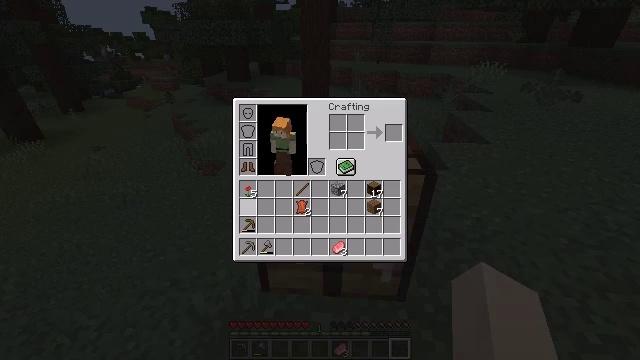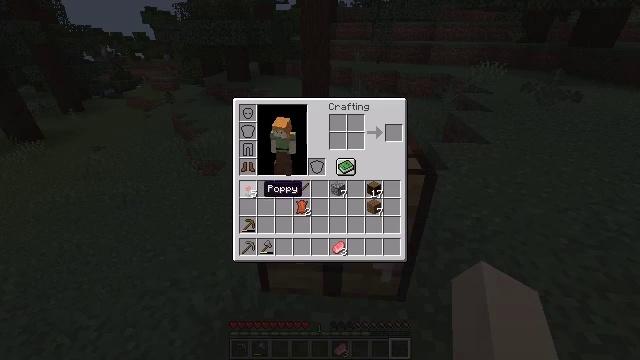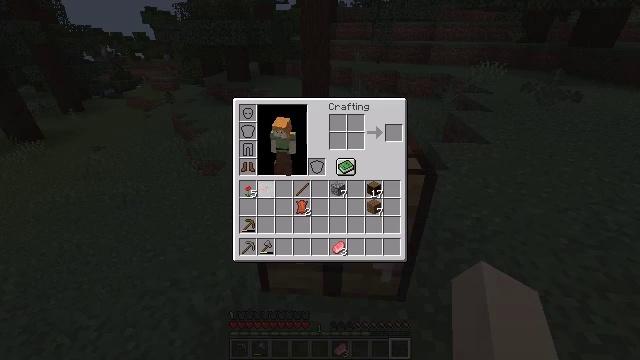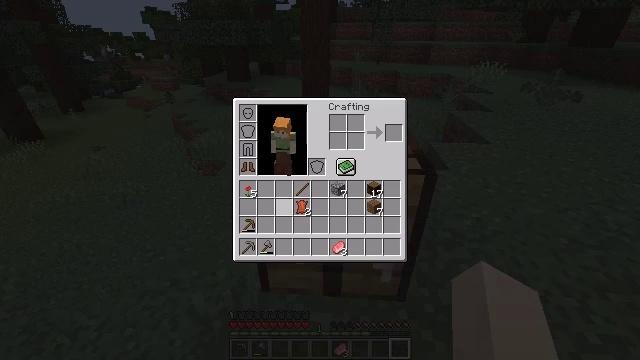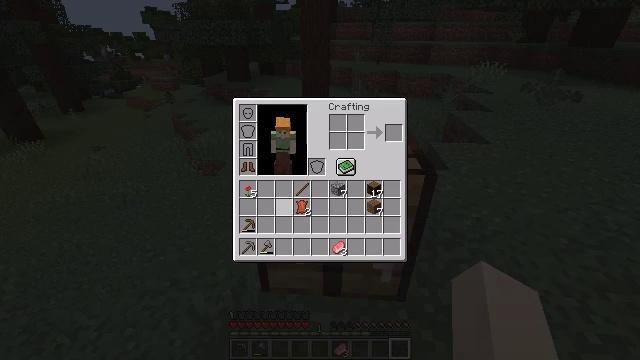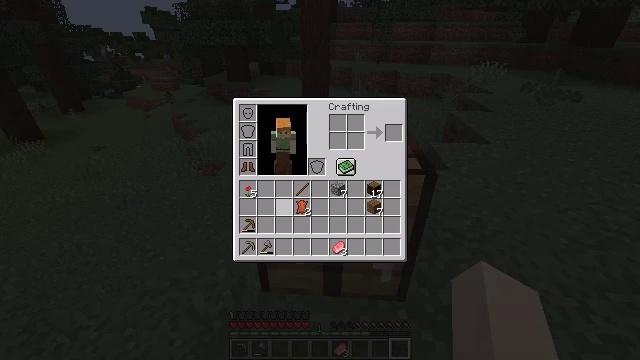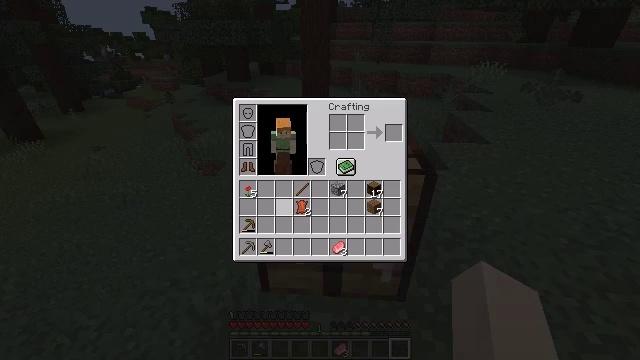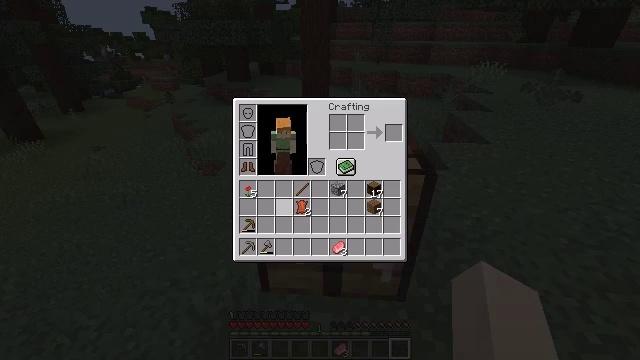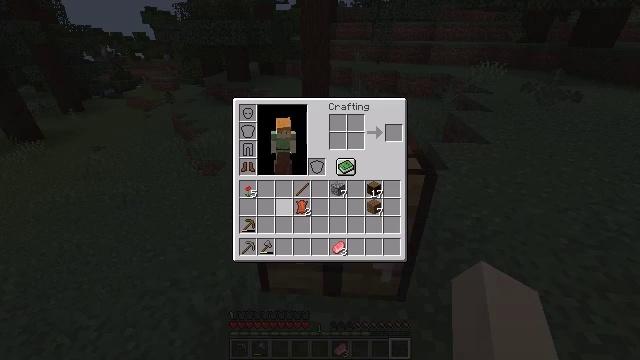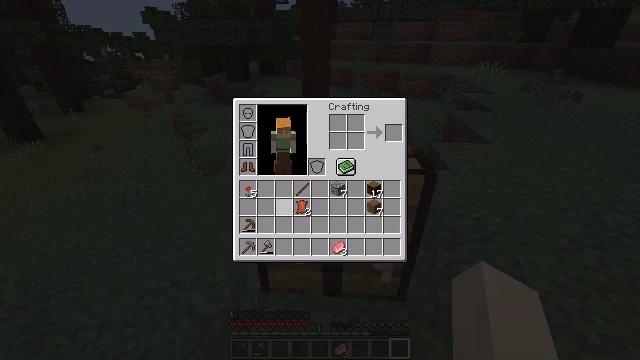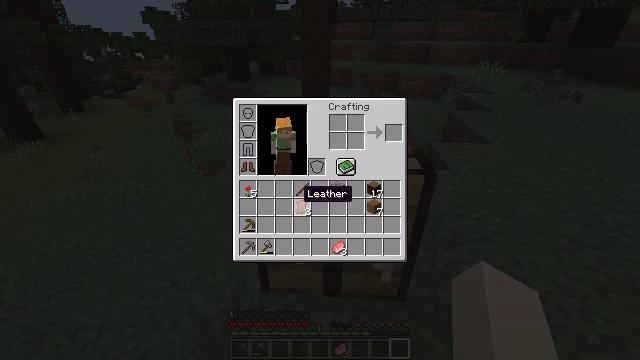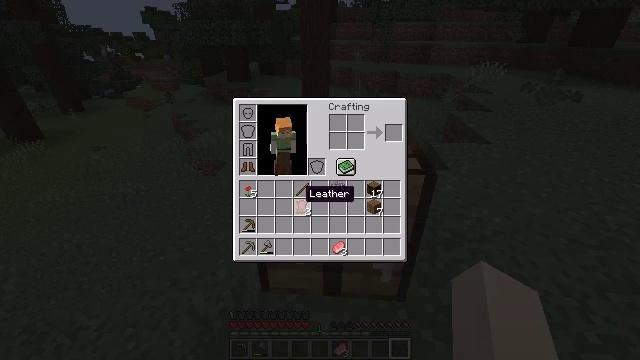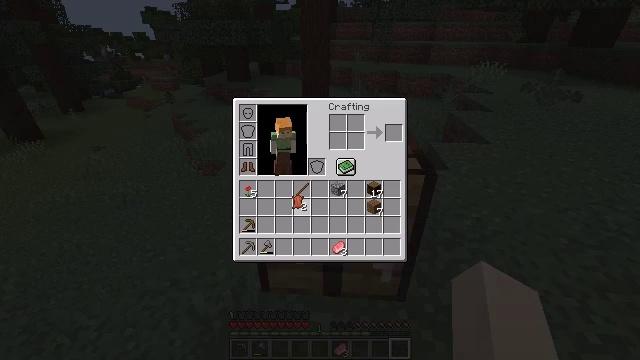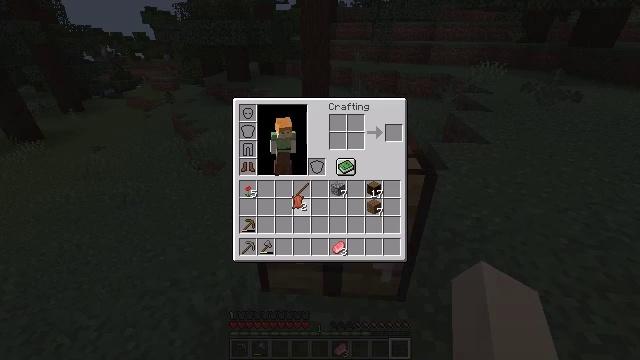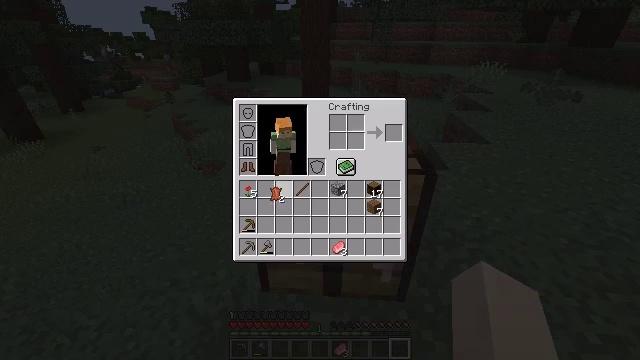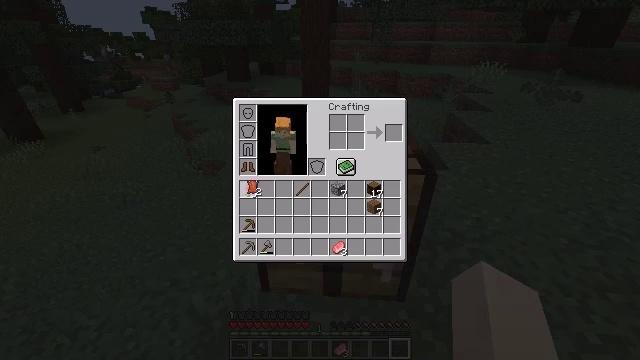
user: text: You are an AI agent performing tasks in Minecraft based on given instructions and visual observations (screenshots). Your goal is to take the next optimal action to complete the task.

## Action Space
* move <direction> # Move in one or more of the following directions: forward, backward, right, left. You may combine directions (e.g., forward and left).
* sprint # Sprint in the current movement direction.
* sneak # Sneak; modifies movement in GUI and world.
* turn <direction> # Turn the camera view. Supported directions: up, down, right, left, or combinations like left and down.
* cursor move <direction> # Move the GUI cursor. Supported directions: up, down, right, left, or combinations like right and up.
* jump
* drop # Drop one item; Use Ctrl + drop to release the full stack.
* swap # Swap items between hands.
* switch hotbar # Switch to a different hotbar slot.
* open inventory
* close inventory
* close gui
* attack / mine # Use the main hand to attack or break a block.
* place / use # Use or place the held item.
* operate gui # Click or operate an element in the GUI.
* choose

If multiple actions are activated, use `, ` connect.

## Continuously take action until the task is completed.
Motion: motion action
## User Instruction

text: craft item air
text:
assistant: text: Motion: no_op
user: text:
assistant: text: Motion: cursor move right
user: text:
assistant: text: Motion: cursor move right
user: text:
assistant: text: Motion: cursor move right
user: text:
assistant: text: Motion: no_op
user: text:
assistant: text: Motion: no_op
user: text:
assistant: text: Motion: no_op
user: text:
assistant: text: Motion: no_op
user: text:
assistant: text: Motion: no_op
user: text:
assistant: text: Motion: no_op
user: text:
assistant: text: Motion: no_op
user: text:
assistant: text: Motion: operate gui
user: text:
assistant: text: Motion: operate gui
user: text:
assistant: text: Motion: cursor move left and up, operate gui
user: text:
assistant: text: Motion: cursor move left
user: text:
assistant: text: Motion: no_op
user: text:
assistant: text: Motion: no_op
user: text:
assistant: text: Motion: no_op
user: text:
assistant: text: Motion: no_op
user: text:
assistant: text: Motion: no_op
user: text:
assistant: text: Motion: operate gui
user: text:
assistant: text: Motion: operate gui
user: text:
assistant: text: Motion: operate gui
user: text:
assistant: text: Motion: operate gui
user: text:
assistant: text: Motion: cursor move left and up
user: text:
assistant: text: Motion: no_op
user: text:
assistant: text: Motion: no_op
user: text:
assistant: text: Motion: no_op
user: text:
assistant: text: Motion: no_op
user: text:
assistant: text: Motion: no_op